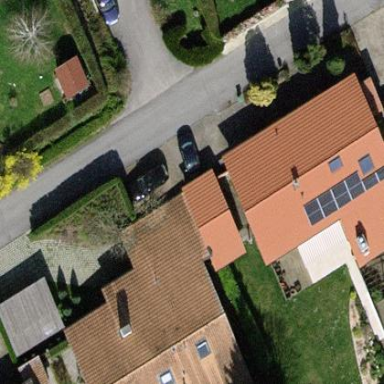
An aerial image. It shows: Simple and straightforward house.